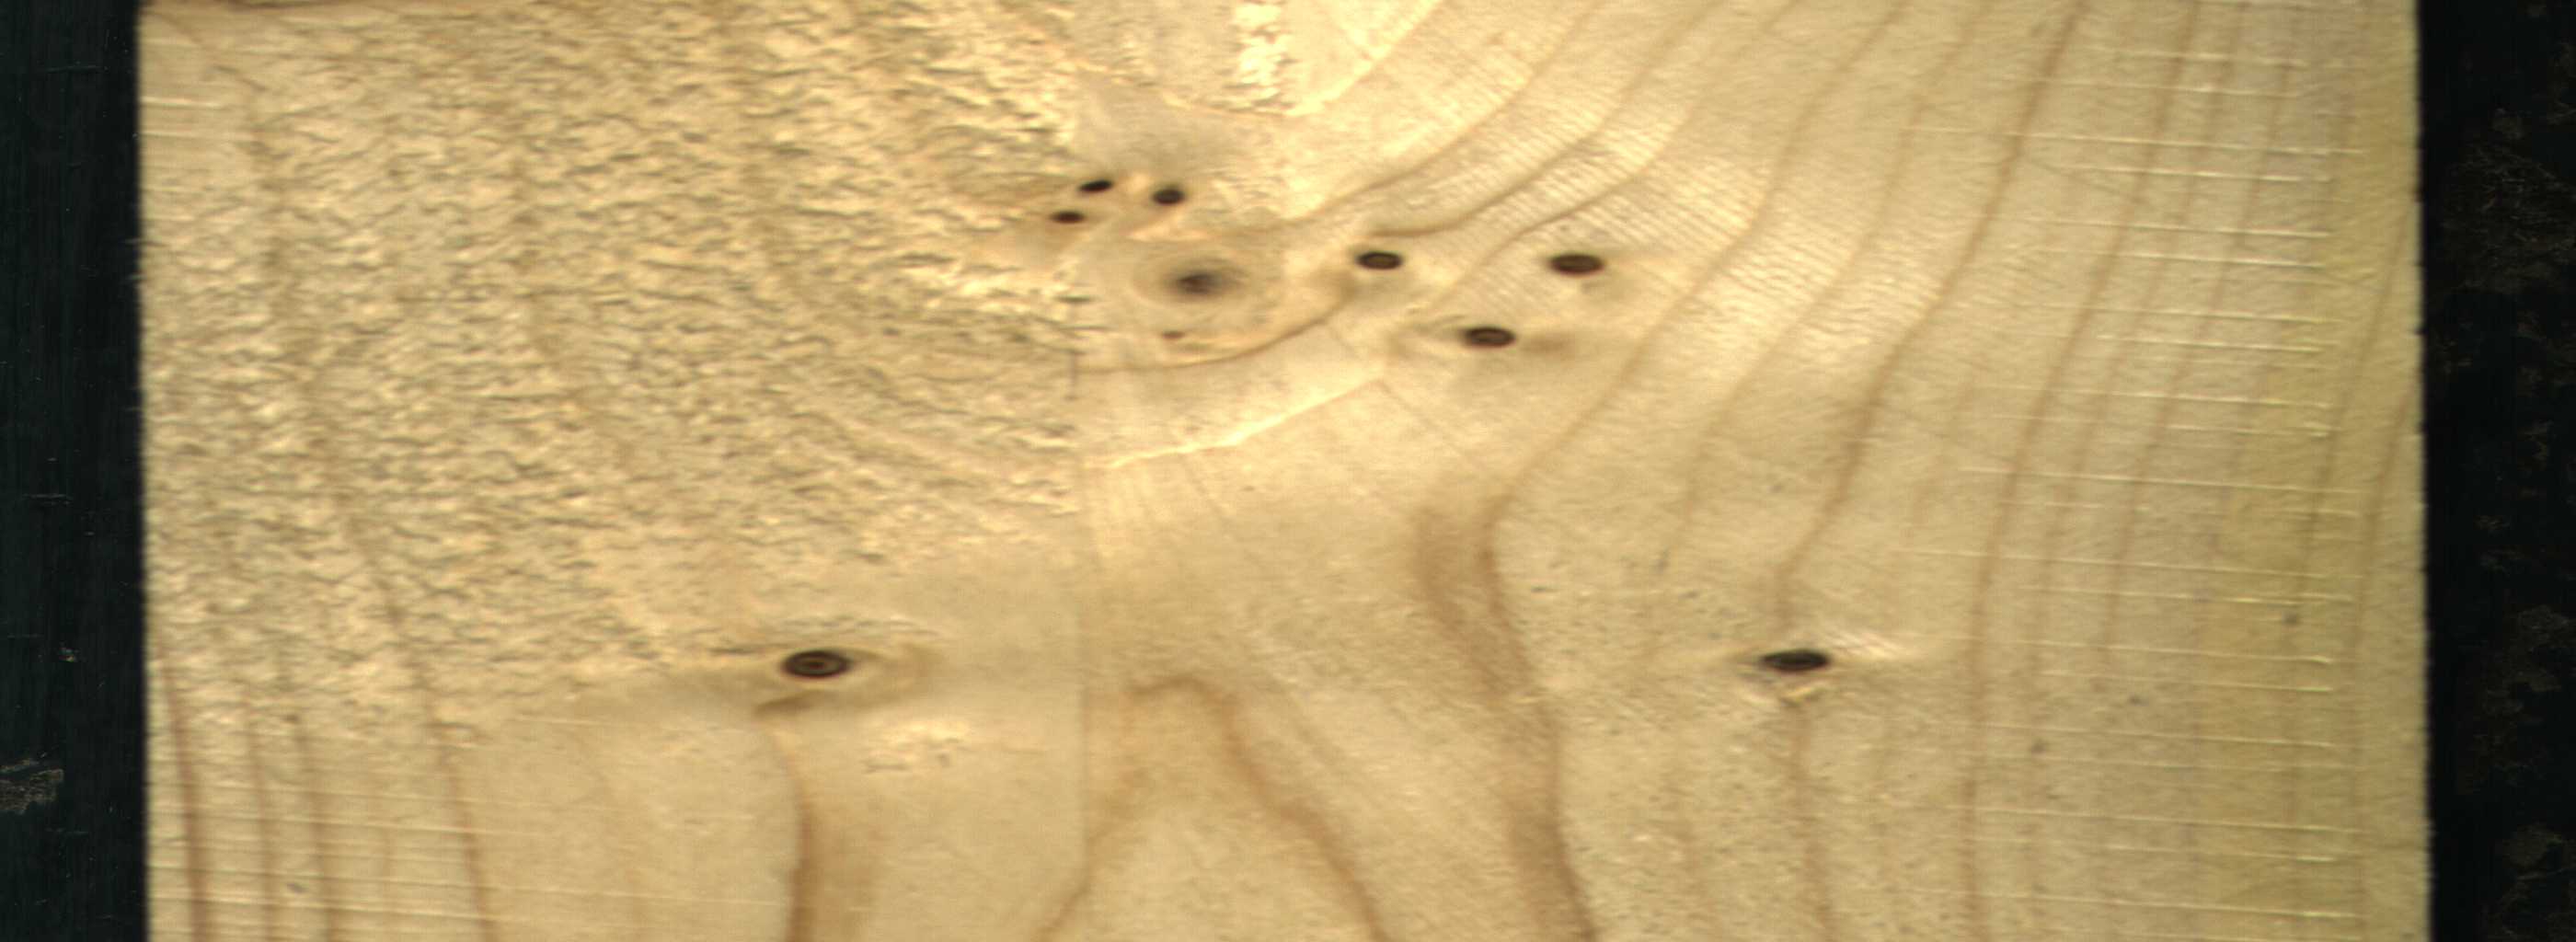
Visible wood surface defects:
Dead_Knot
Dead_Knot
Dead_Knot
Dead_Knot
Dead_Knot
Dead_Knot
Dead_Knot
Dead_Knot
Live_Knot